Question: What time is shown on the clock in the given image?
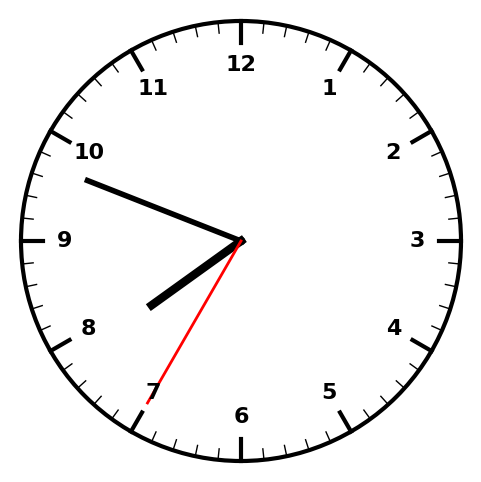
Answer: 07:48:35